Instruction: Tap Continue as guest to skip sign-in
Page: checkout
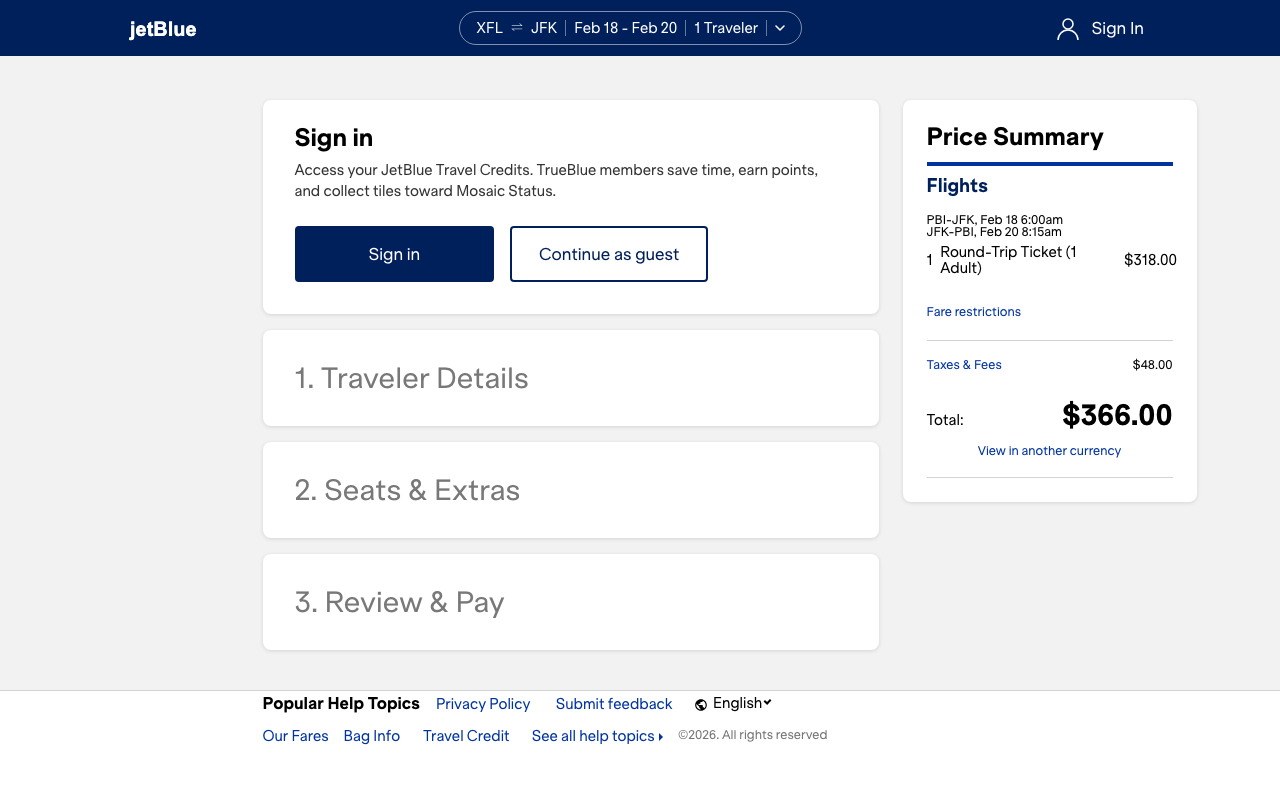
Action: click